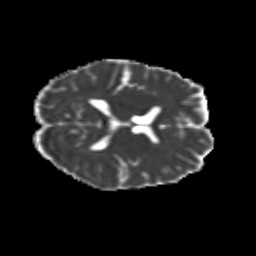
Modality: MD
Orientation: axial
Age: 19
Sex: female
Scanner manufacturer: siemens
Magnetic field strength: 3 T
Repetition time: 3.5 s
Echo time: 0.104 s